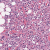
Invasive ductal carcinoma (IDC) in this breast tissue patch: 1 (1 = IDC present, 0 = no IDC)